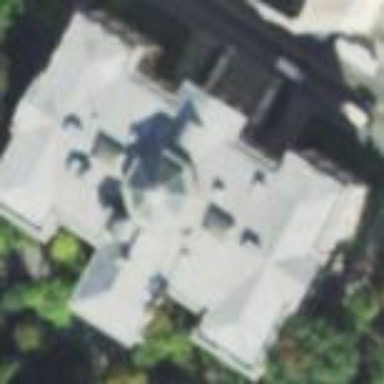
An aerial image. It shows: Building with light gray roof. The roof is distinctive part of the building.